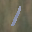
Label: 1